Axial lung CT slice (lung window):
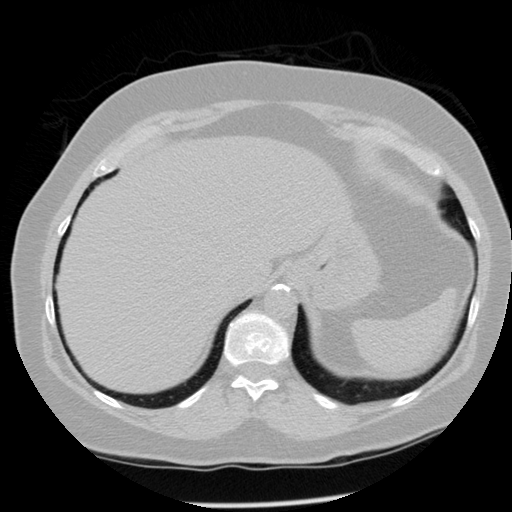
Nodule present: no